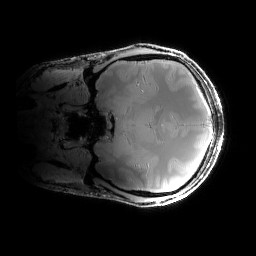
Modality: PDw
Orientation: coronal
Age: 31
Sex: male
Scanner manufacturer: siemens
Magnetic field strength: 6.98 T
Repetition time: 1.3 s
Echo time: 0.00231 s